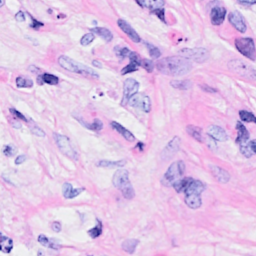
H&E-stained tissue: Breast